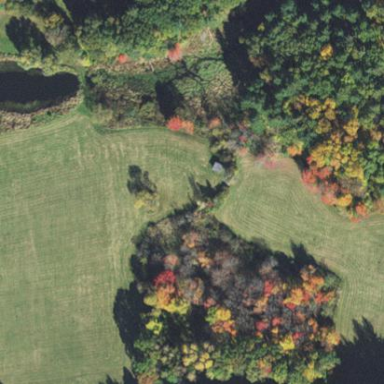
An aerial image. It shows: Mixed woodland with variety of leaf types and cycles.